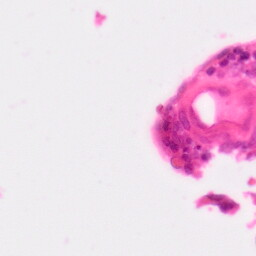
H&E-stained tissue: Colon